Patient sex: F
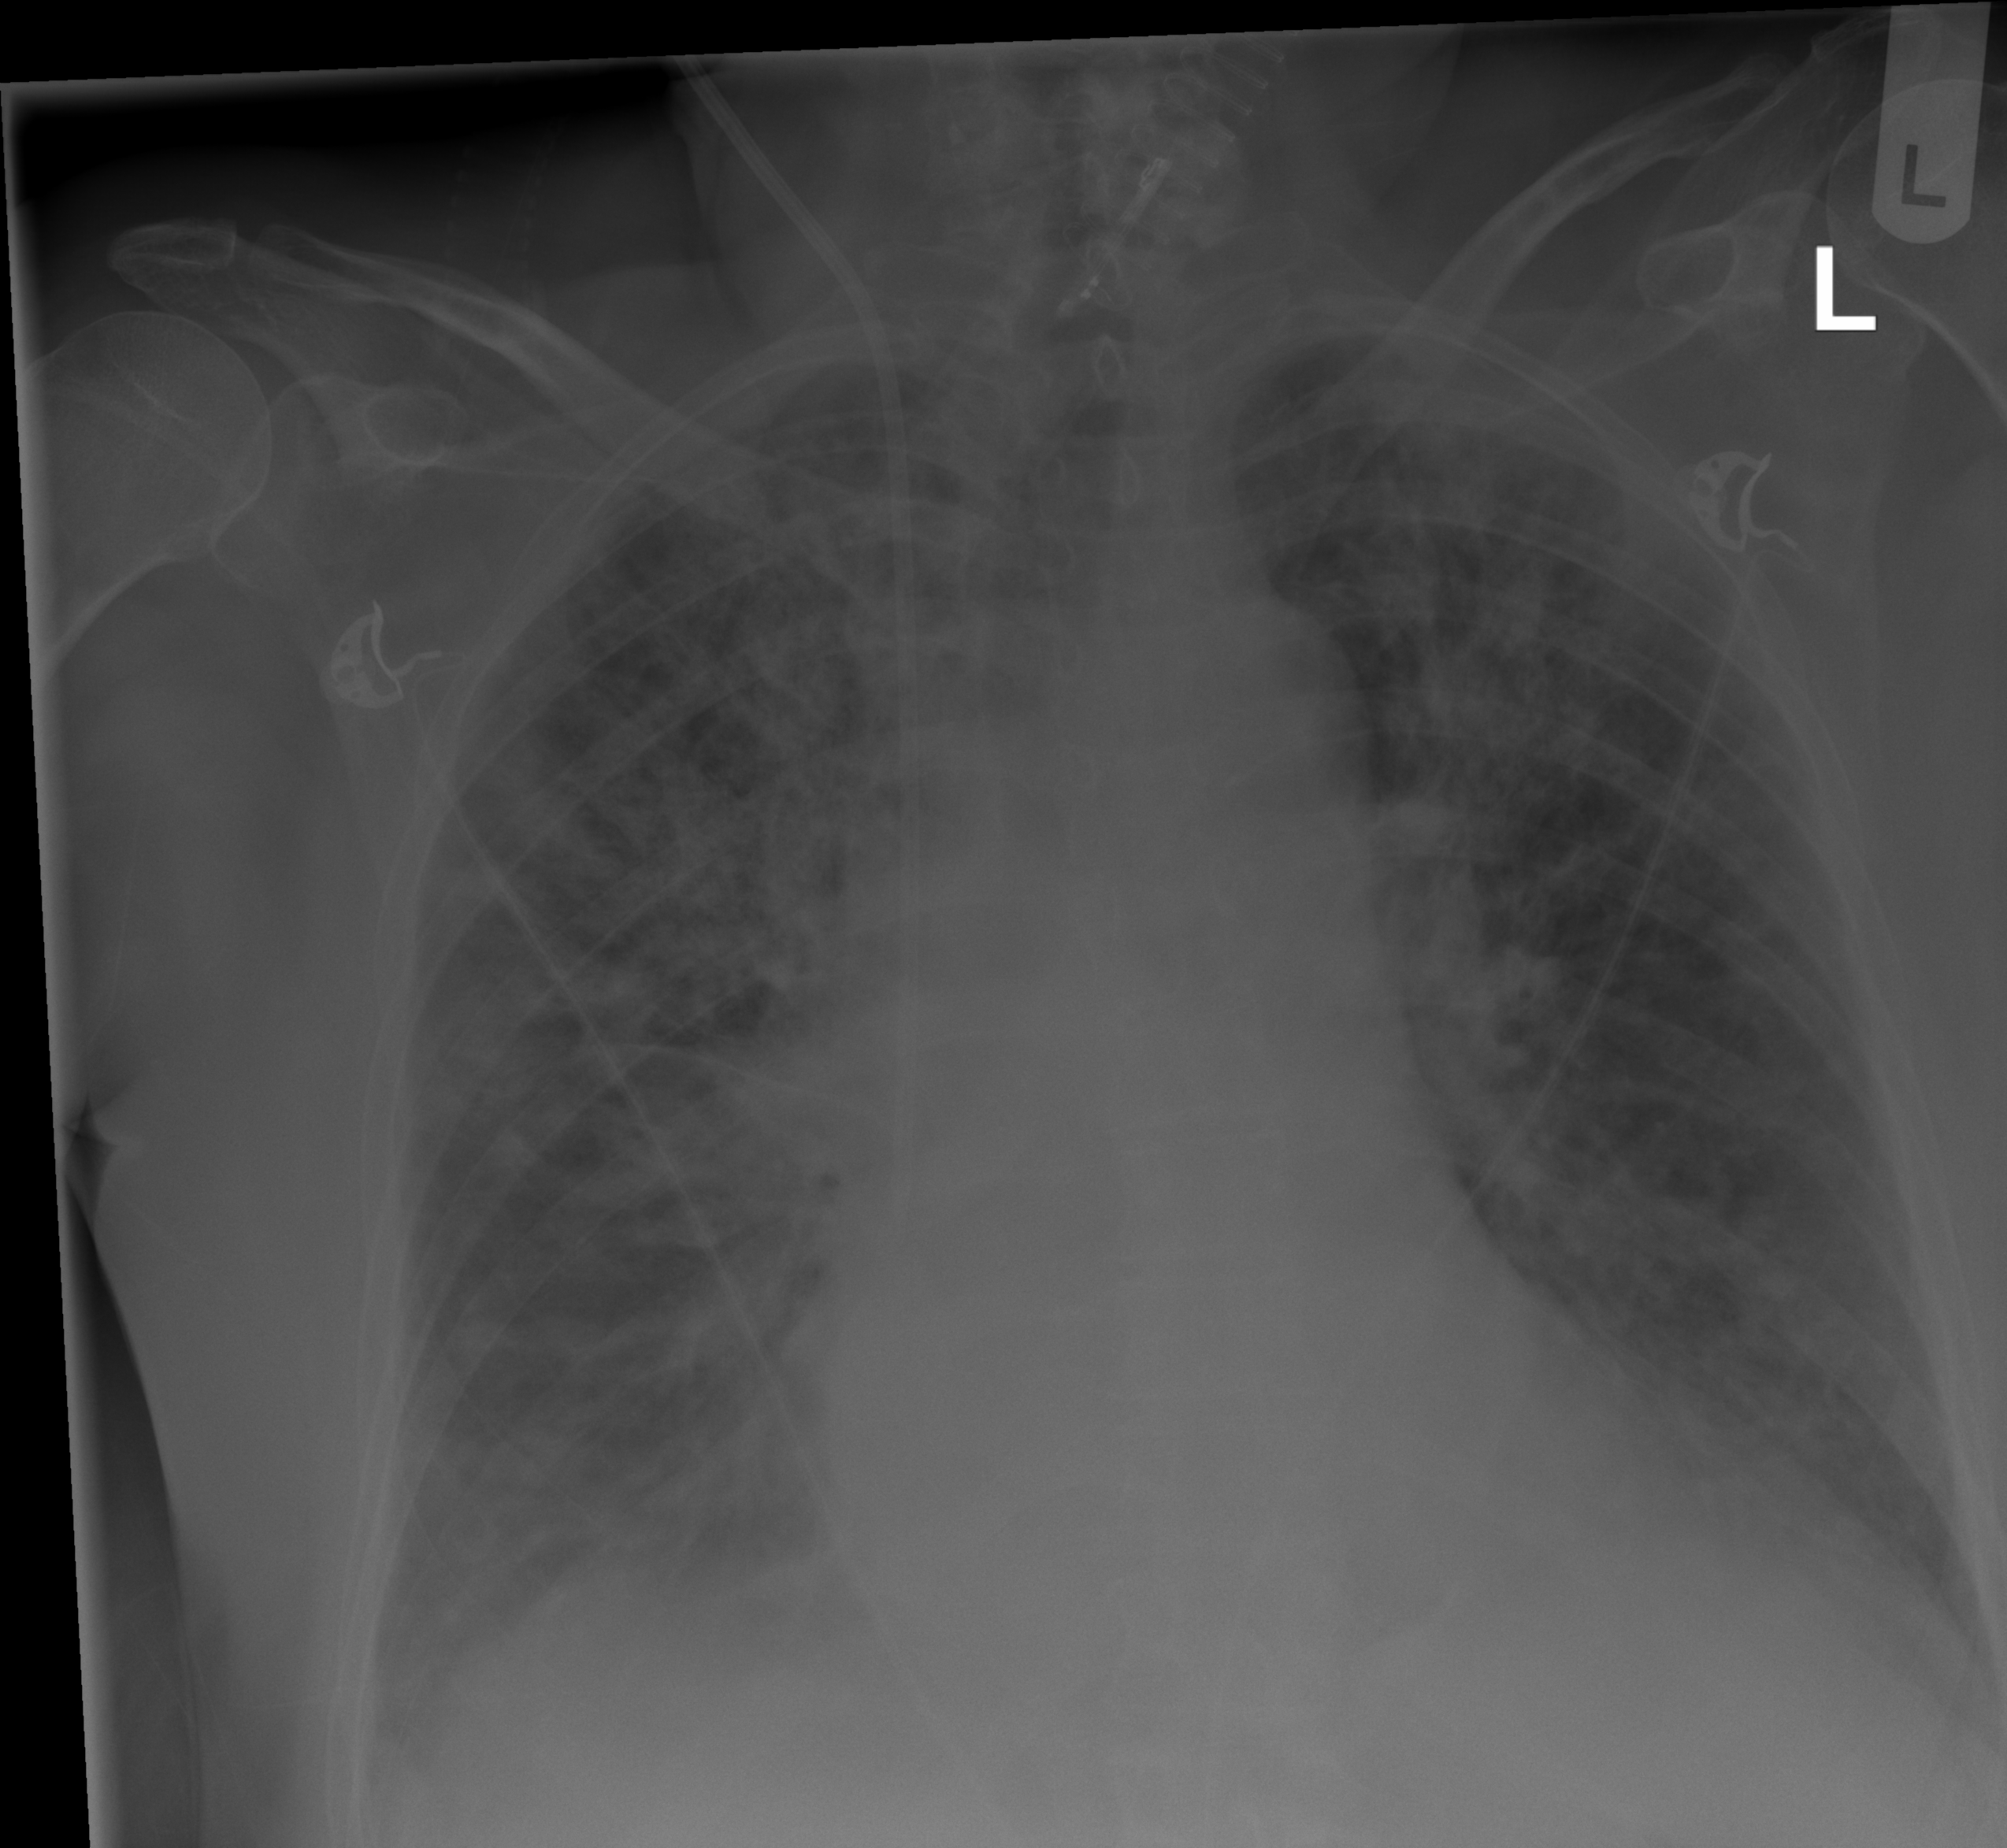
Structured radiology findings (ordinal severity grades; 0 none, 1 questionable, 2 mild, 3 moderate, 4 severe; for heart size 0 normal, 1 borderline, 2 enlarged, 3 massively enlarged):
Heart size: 2
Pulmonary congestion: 2
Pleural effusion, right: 2
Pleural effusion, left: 2
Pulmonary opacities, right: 3
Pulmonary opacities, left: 3
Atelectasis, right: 2
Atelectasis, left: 2